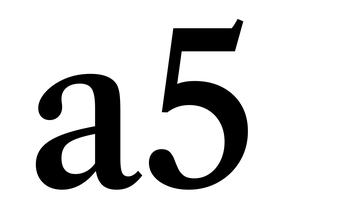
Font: LibreCaslonText_Medium